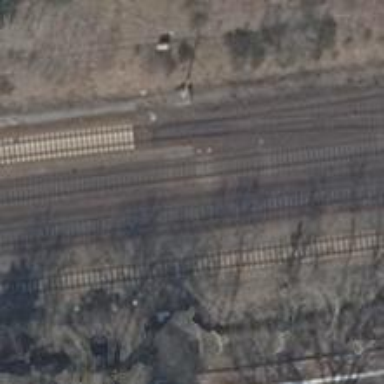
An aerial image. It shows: Railway switch.